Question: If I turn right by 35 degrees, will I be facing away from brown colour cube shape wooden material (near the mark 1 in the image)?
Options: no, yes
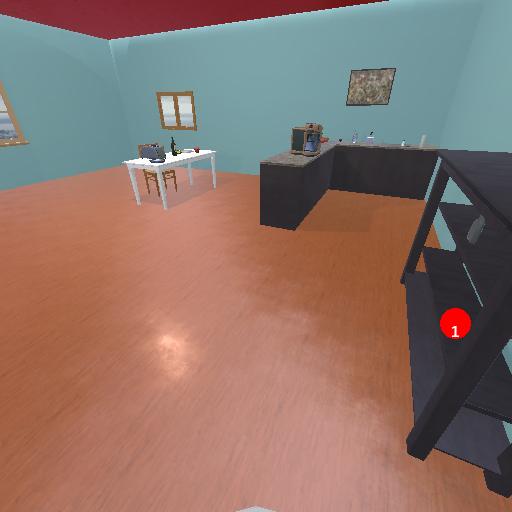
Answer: no